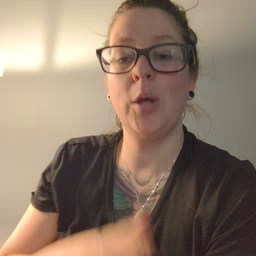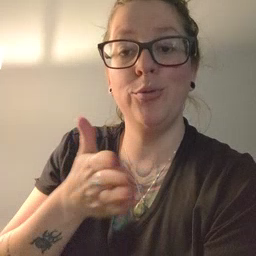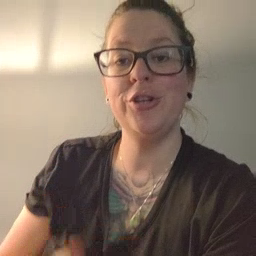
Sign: book